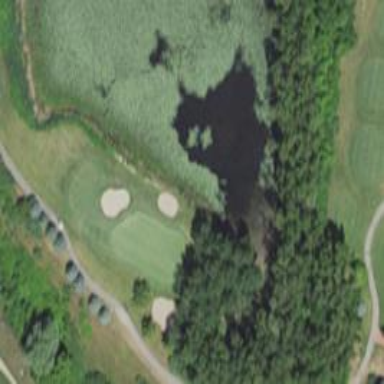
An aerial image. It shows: View of golf hole.